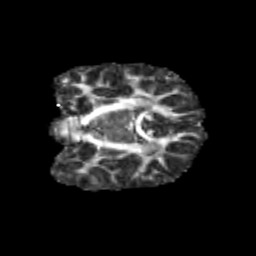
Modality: FA
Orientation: coronal
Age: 9
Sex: male
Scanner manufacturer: siemens
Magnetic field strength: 3 T
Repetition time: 3.8 s
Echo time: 0.07 s